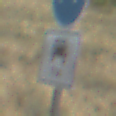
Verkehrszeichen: MehrfachbesetzePersonenkraftwagenFrei
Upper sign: Busssonderstreifen
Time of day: Midday
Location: Outdoor (Nature)
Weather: PartlyCloudy
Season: NotSpecified
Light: Natural